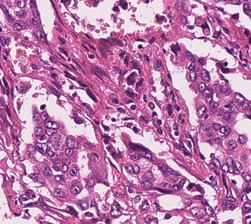
Tumor epithelial tissue: yes
Tumor-associated stroma tissue: yes
Normal tissue: no